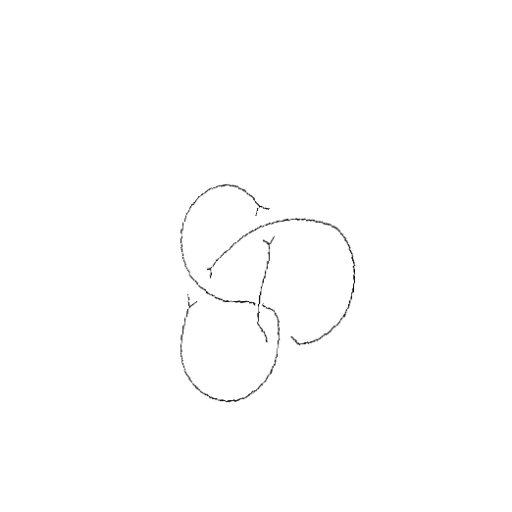
Crossing number: 4